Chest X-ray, AP view. Patient: 45 years old, sex M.
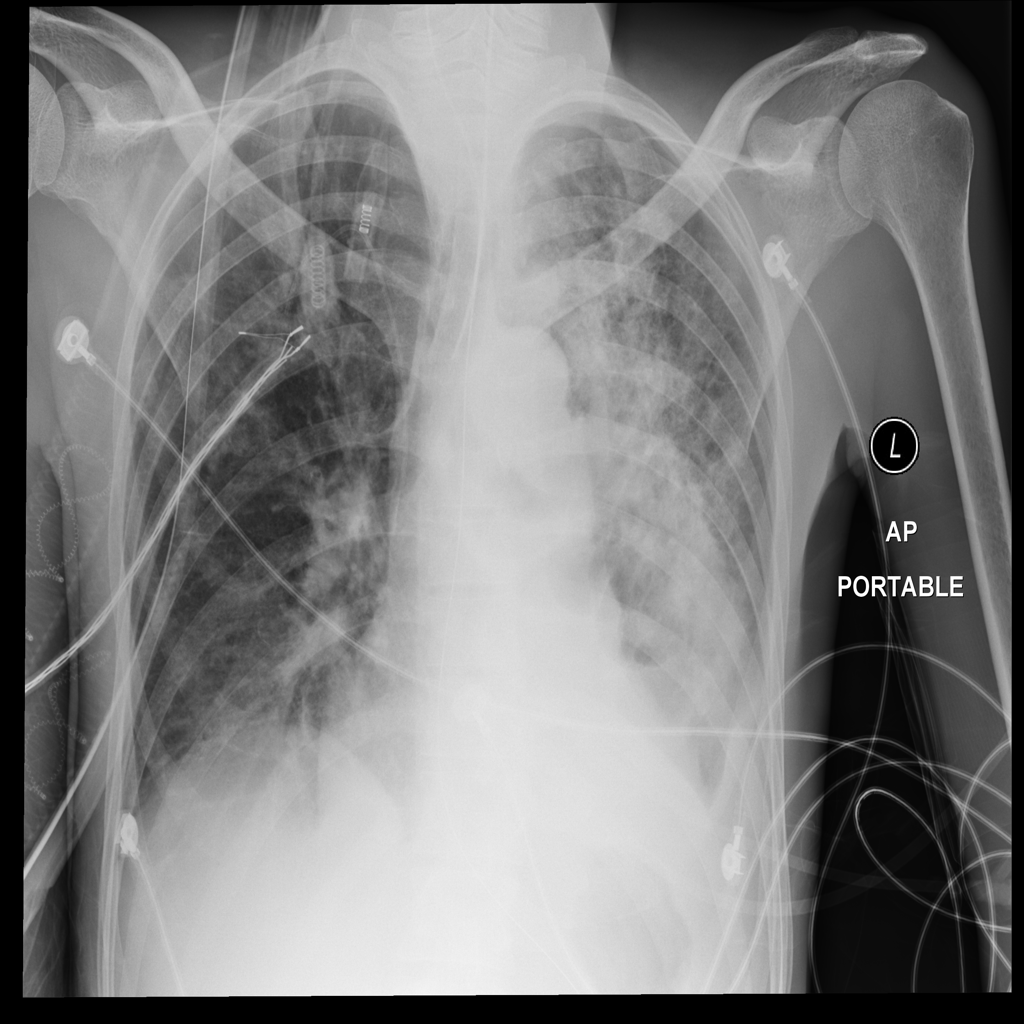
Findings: Atelectasis, Infiltration